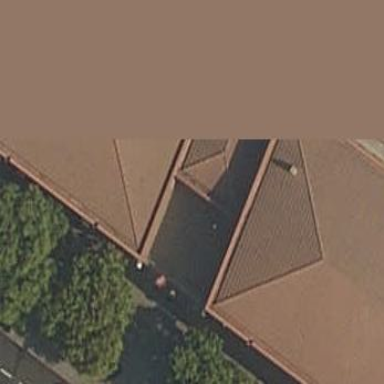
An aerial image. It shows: Part of building.